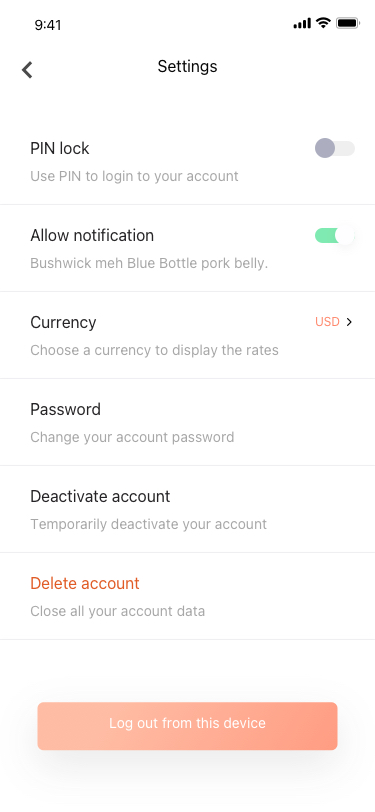
Text in this UI design:
Log out from this device
PIN lock
Use PIN to login to your account
Allow notification
Bushwick meh Blue Bottle pork belly.
Currency
Choose a currency to display the rates
USD
Password
Change your account password
Deactivate account
Temporarily deactivate your account
Delete account
Close all your account data
Settings